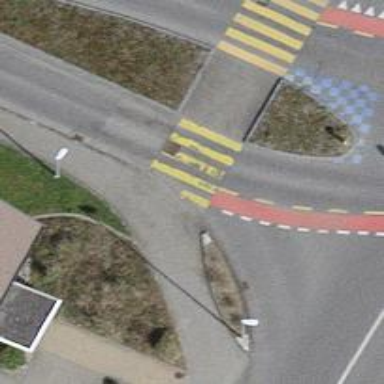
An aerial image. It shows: Kerb barrier.